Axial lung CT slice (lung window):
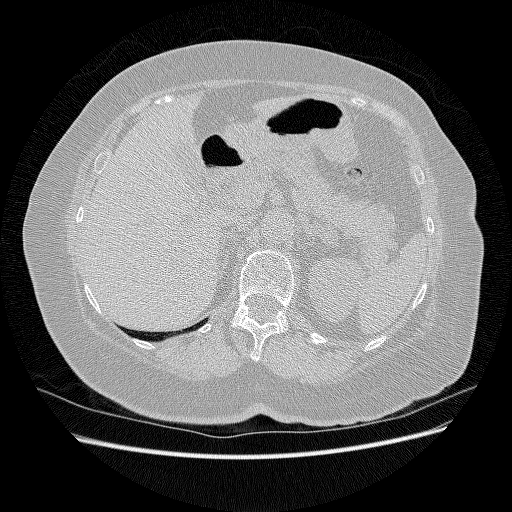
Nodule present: no